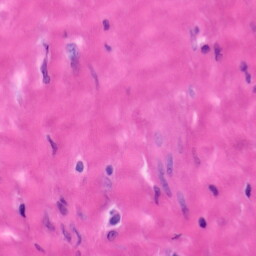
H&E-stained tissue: Tonsil